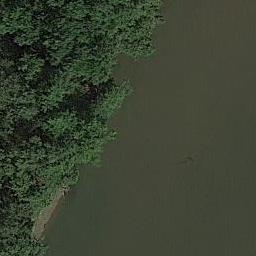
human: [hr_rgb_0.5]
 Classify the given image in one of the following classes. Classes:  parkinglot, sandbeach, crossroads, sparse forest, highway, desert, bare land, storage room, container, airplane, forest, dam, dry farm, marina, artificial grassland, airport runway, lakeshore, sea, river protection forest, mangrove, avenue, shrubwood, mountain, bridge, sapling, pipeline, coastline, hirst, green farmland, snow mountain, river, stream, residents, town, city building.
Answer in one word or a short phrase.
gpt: river protection forest